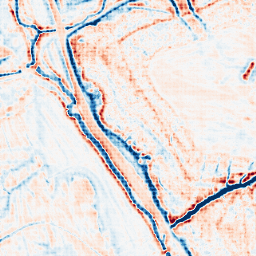
Category: edge_preserving
Decomposition family: bilateral
Decomposition parameters: d: 15
sigma_color: 50
sigma_space: 50
Upsampling method: sinc_hamming
Upsampling parameters: scale: 4
kernel_size: 4
Upsampling scale: 4